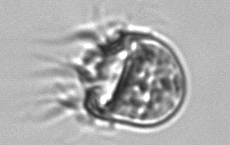
Label: Leegaardiella_ovalis